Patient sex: F
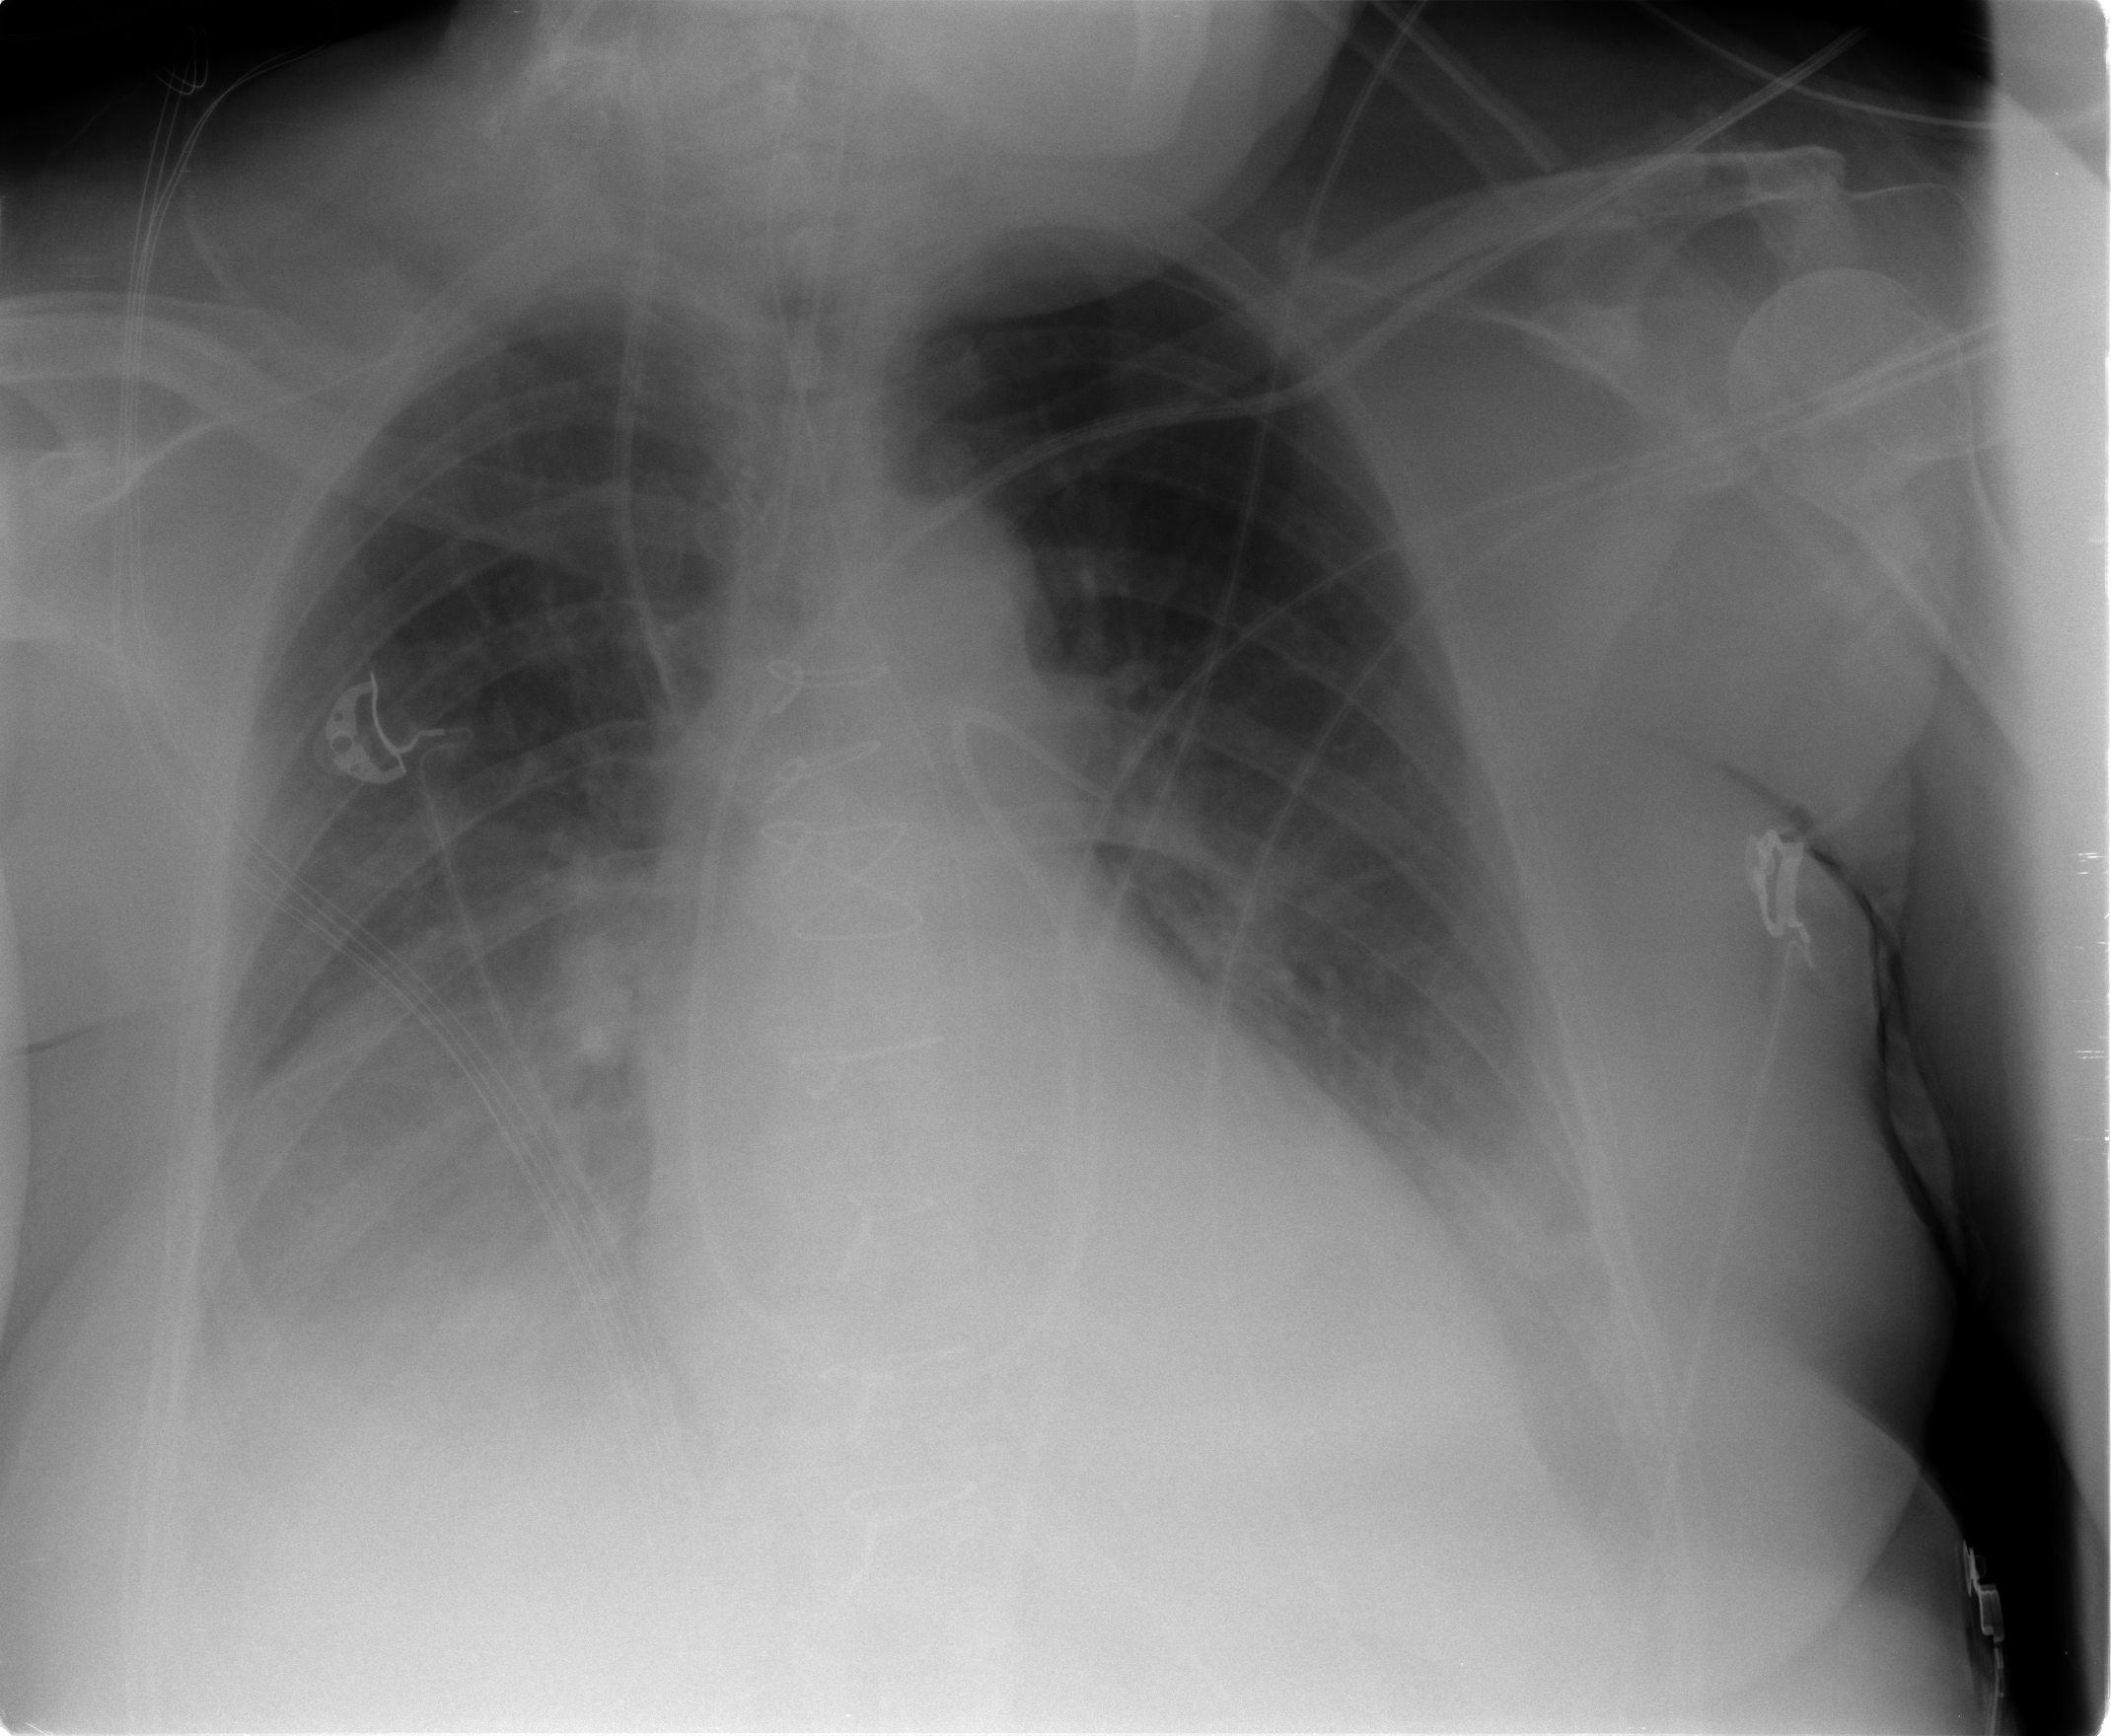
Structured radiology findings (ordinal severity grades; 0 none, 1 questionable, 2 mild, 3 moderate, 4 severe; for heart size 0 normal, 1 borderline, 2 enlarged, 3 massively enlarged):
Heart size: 2
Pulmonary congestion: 0
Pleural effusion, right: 3
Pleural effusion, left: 3
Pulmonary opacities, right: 2
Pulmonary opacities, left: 2
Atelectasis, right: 3
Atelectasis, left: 3